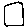
Label: square